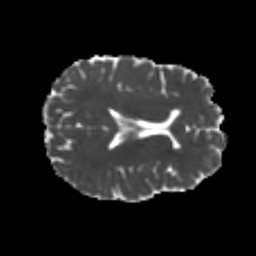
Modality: MD
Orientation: axial
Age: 25
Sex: female
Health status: healthy
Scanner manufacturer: philips
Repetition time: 7.382 s
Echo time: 0.08599 s